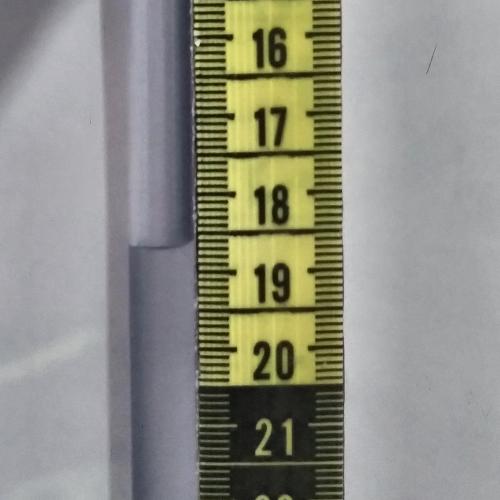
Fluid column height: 18.6 cm